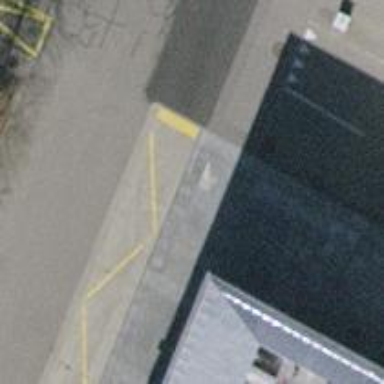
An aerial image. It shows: Bus stop with platform for public transport.